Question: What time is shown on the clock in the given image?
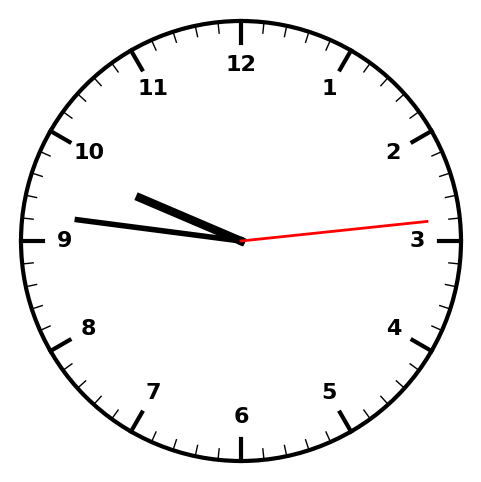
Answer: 09:46:14